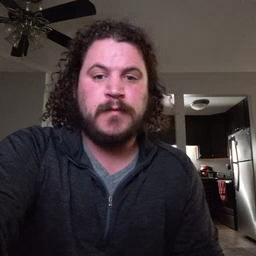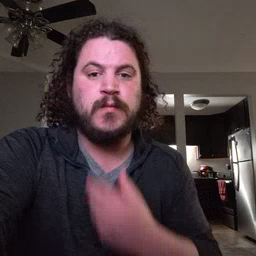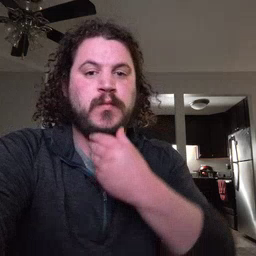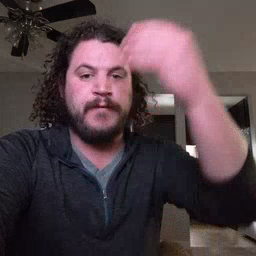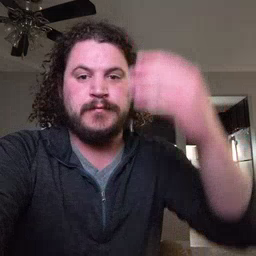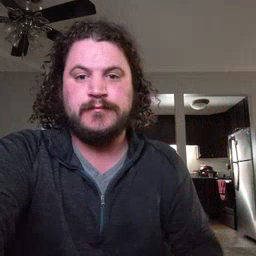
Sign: giraffe